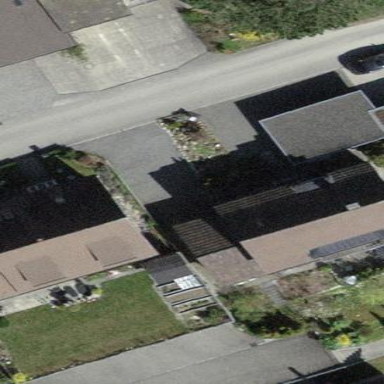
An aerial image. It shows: Building with tiled roof.